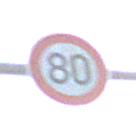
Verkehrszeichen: Geschwindigkeit80
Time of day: MorningAfternoon
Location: Outdoor (Suburban)
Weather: PartlyCloudy
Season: NotSpecified
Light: Natural